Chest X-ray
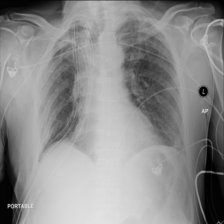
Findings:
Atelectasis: negative
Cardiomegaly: negative
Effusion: negative
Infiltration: negative
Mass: negative
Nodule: negative
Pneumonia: negative
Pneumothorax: negative
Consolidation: negative
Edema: negative
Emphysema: negative
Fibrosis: negative
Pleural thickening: negative
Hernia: negative